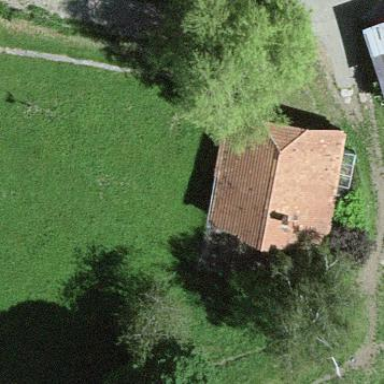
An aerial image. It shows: Rural barn.